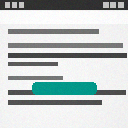
Screen state: on